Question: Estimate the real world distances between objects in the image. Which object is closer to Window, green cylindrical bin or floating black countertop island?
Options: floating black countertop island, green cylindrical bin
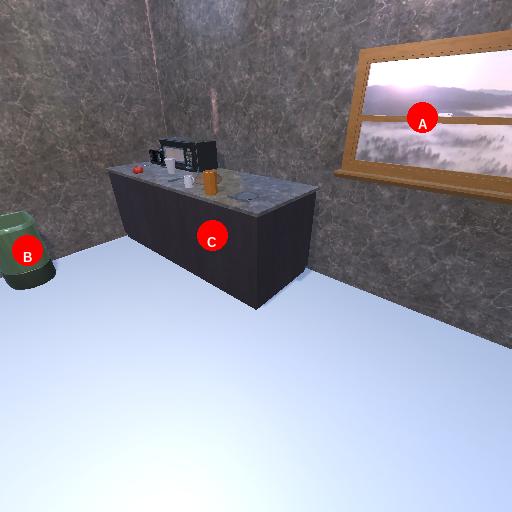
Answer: floating black countertop island